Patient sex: M
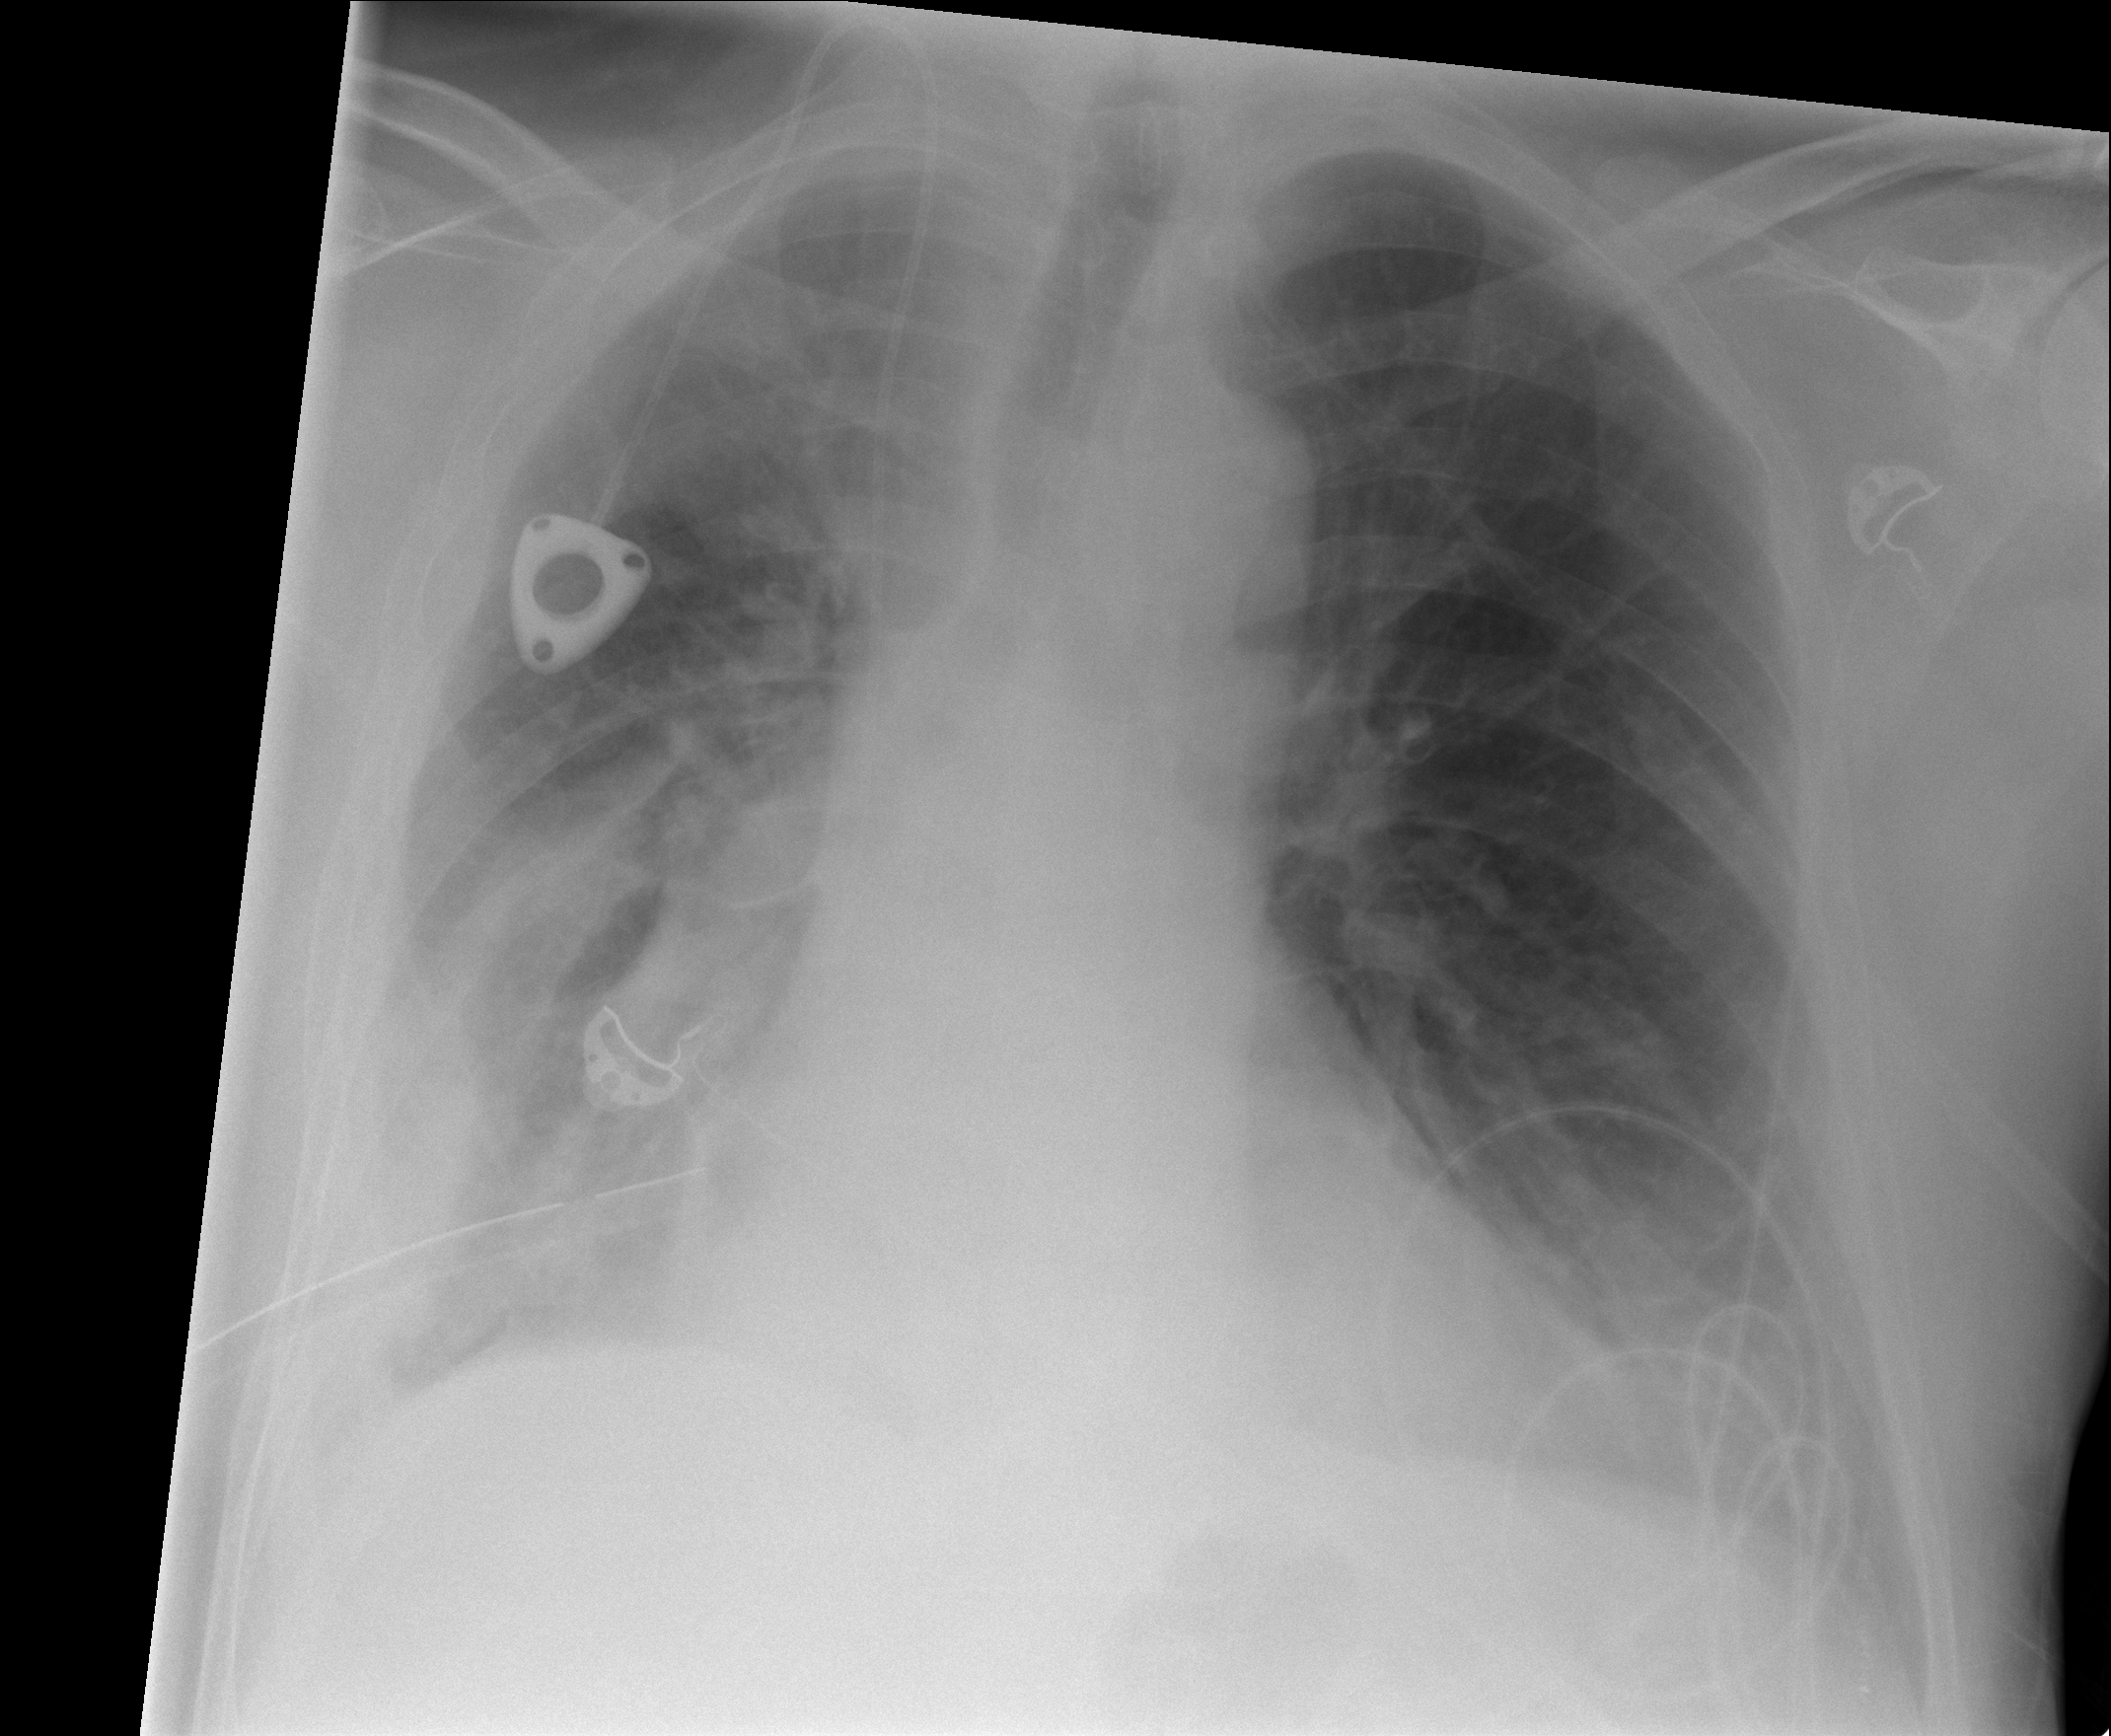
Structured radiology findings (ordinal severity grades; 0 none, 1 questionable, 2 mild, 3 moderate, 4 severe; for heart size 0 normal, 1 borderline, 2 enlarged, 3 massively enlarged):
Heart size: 0
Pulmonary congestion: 2
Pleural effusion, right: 3
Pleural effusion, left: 2
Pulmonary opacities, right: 3
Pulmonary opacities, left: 0
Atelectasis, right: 3
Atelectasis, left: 0